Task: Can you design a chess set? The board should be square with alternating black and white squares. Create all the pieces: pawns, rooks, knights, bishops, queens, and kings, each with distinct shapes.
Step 899:
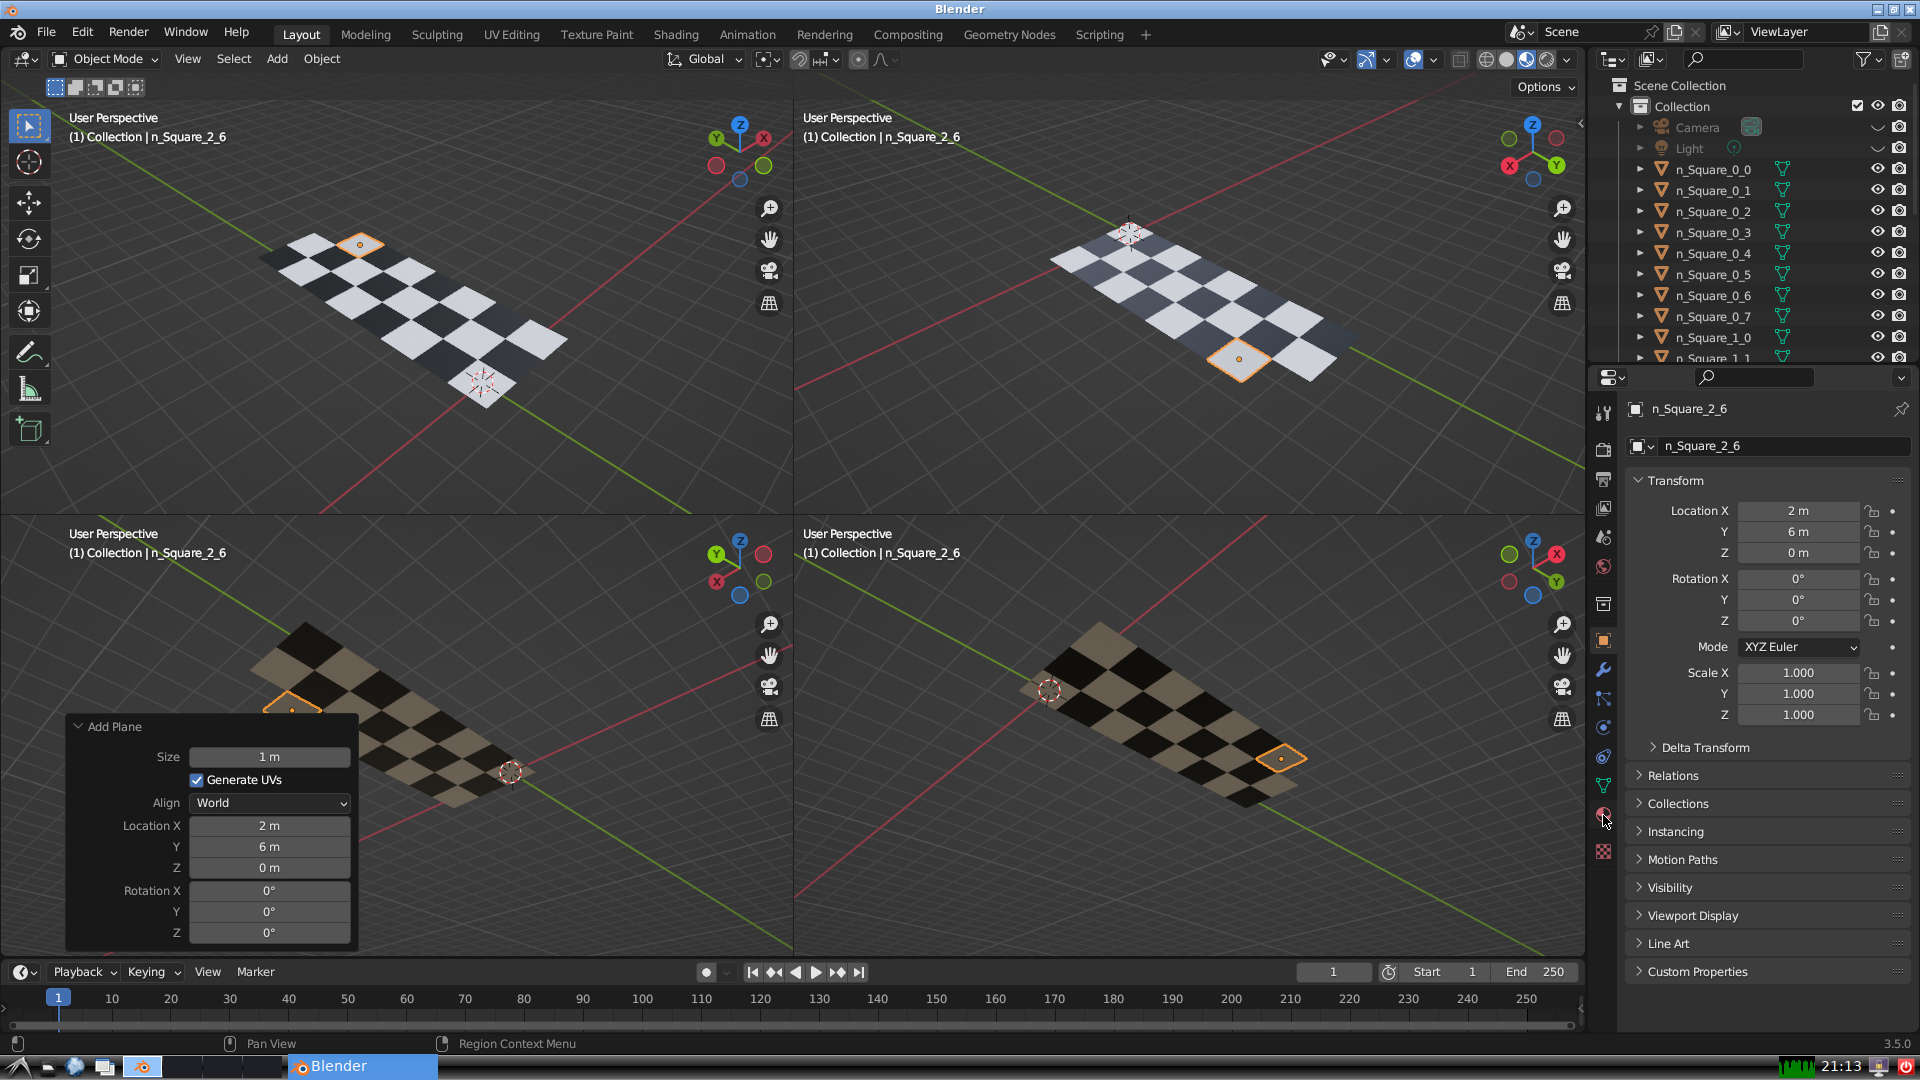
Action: click: no